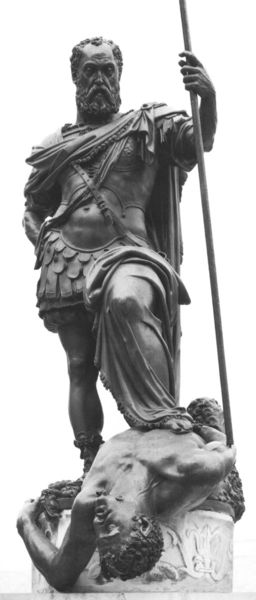
Titel: Ferrante Gonzaga triumphiert über den Neid
Künstler: Leone Leoni
Standort: Guastalla, Piazza Mazzini (EU - I)
Schlagwörter: hand, kampf, mann, nackt, weiß, marmor, männer, schwarz, rock, alt, bart, falten, sockel, tod, tot, gewand, stoff, stab, lanze, bronze, plastik, foto, panzer, uniform, soldat, herrscher, rüstung, sieg, photo, römer, untersicht, macht, gurt, töten, sieger, bronzeplastik, medici, besiegt, besiegen, sartyr, feind, besiegter